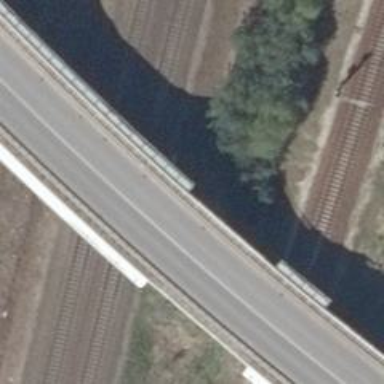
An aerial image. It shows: Milestone along the railway with catenary mast.